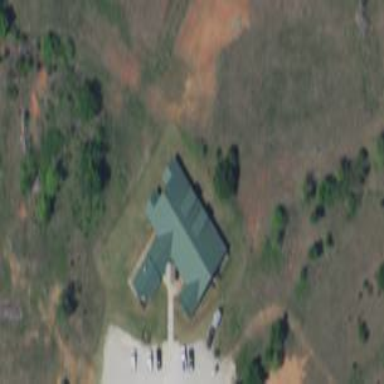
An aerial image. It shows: Ranger station building.